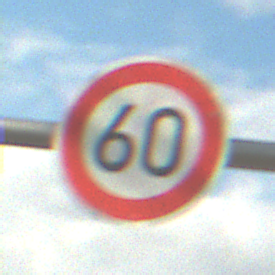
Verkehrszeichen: Geschwindigkeit60
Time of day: MorningAfternoon
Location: Outdoor (RoadRail)
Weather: PartlyCloudy
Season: NotSpecified
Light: Natural